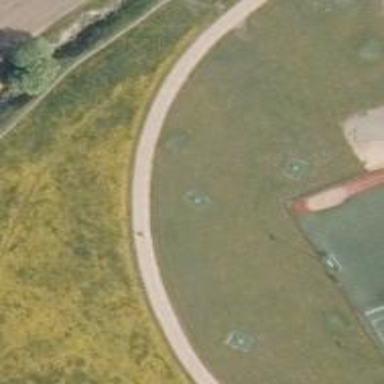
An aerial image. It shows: Disc golf hole.